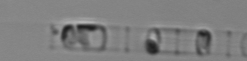
Label: Skeletonema